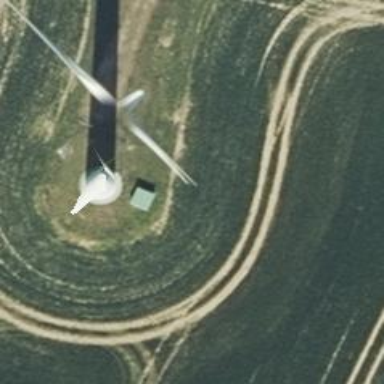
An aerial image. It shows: Wind generator with horizontal axis. The generator is wind turbine.